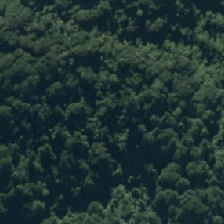
Land cover: indigenous_forest